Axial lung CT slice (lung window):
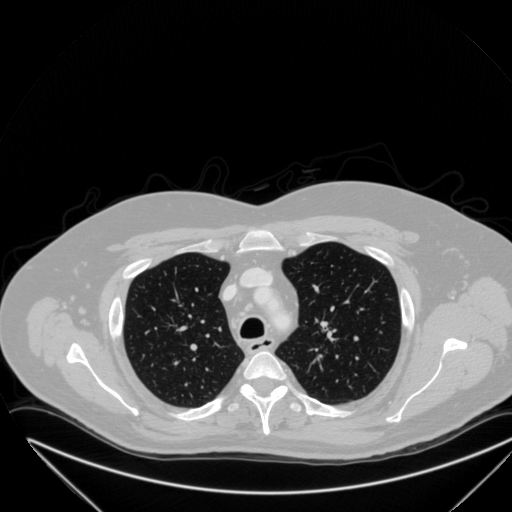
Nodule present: no